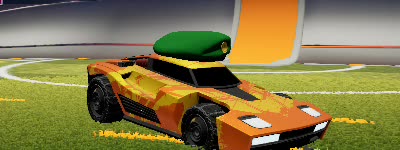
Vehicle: breakout